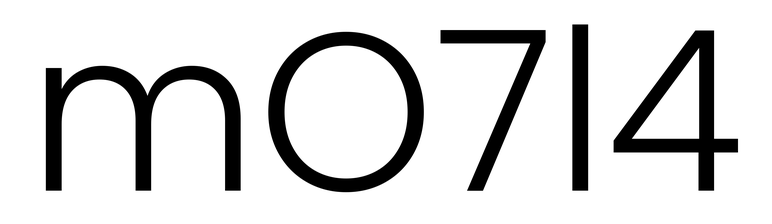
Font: Poppins-Light